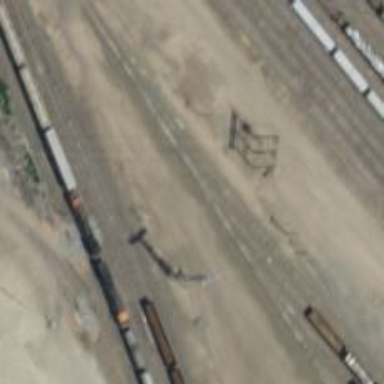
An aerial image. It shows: Railway siding for service.